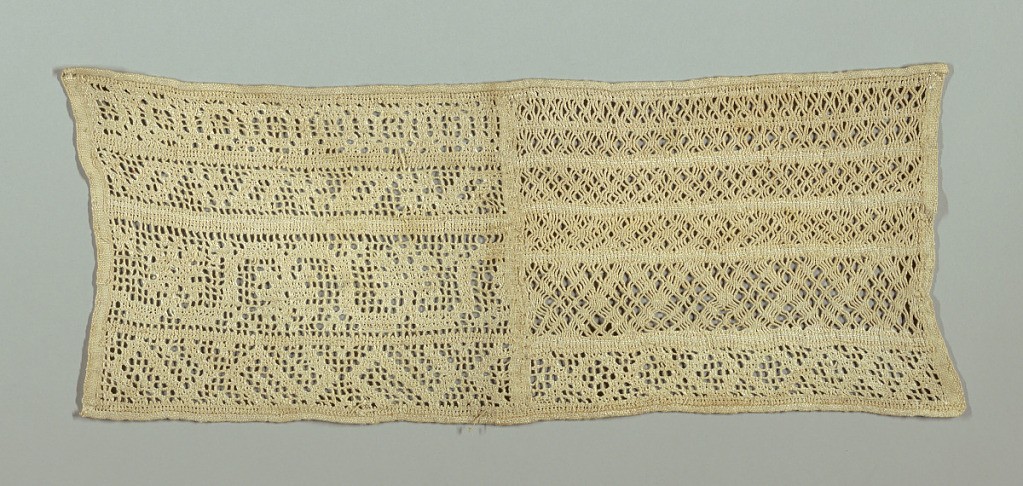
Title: Sampler
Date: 19th century
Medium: cotton Technique: embroidered in satin and buttonhole stitches and withdrawn element work on plain weave foundation
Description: Two columns of withdrawn element work pattern in white.